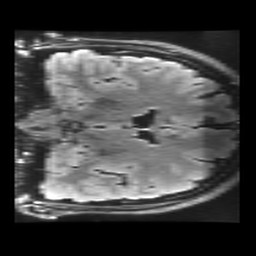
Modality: FLAIR
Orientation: coronal
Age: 22
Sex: male
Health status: healthy
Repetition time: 12 s
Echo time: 0.09782 s